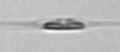
Label: Cylindrotheca